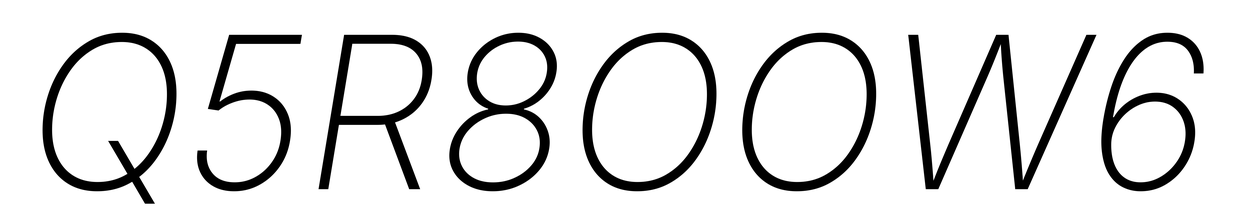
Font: Inter-Italic_ExtraLight_Italic